Question: I'm searching a few days on Facebook Api docs and on google to know how to make my status update be like the relationship status update, or when I add new friends.
When te text is shown after the user name.
I attached a picture to show what I need.

Someone know how can I do that or something similar to help me search?
I'm using ASP.NET, but if you know how do that in PHP or any other language will be welcome.
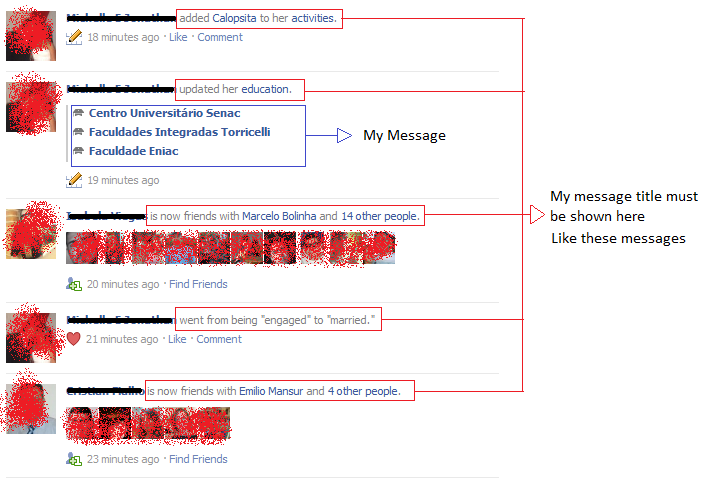
Answer: This is not possible using Graph APIs, these are generated when using the Facebook in a browser itself.